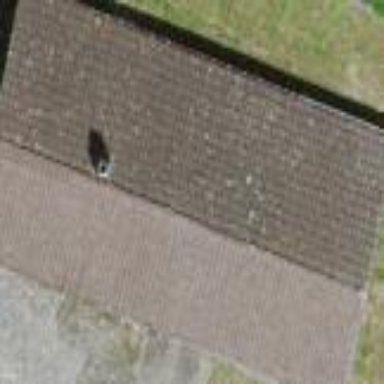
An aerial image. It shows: Shed.